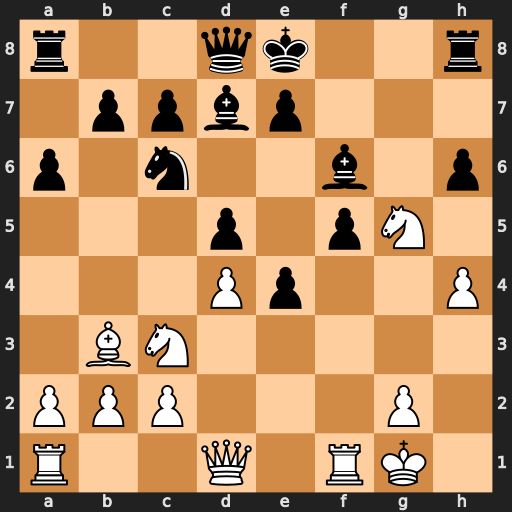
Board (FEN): r2qk2r/1ppbp3/p1n2b1p/3p1pN1/3Pp2P/1BN5/PPP3P1/R2Q1RK1
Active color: w
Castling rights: kq
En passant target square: -
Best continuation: Qh5+ Kf8 Qf7#